Field crop: maize
Growth stage: 2
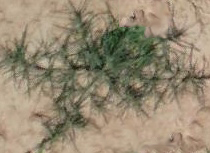
Species: salsola